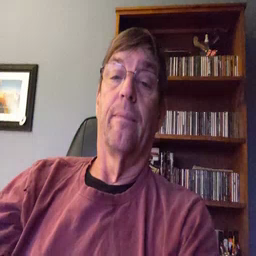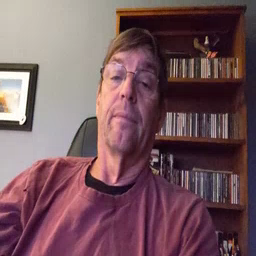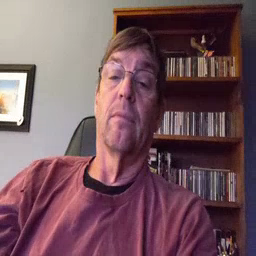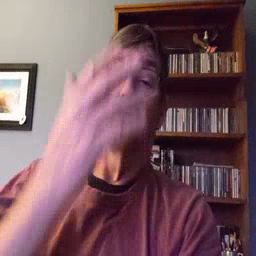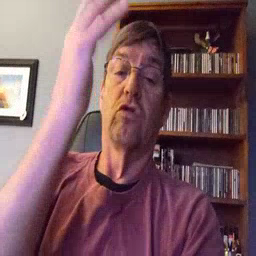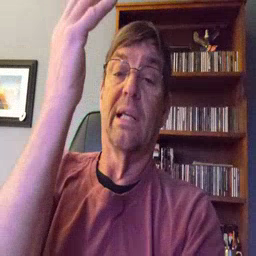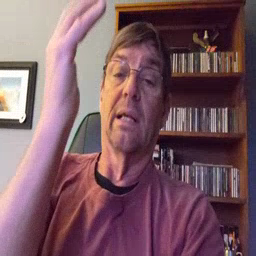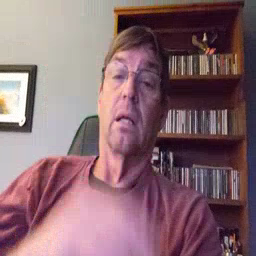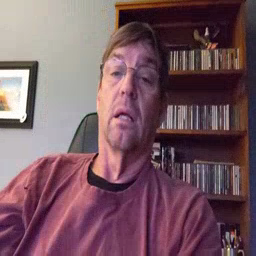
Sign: tree